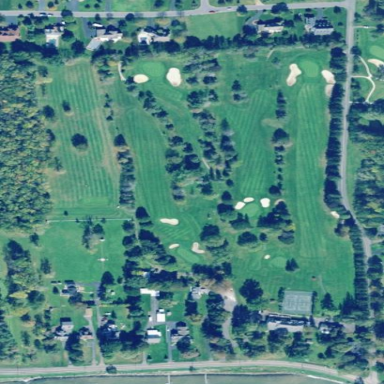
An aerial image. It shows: Golf course.